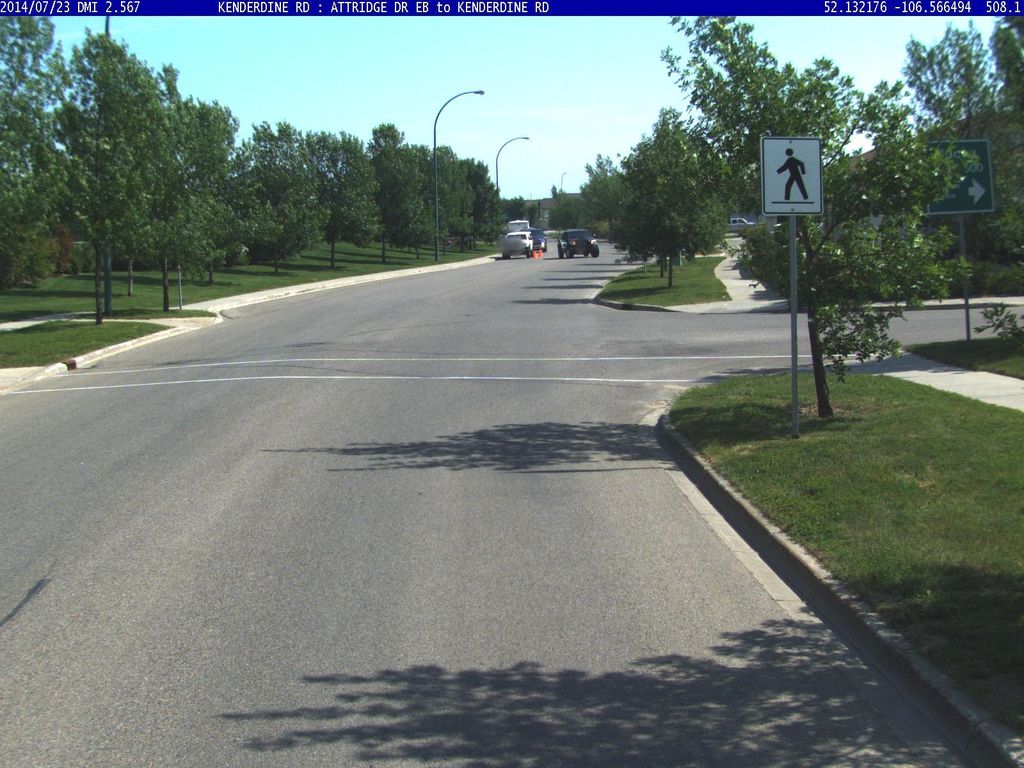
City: saskatoon